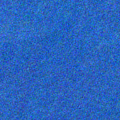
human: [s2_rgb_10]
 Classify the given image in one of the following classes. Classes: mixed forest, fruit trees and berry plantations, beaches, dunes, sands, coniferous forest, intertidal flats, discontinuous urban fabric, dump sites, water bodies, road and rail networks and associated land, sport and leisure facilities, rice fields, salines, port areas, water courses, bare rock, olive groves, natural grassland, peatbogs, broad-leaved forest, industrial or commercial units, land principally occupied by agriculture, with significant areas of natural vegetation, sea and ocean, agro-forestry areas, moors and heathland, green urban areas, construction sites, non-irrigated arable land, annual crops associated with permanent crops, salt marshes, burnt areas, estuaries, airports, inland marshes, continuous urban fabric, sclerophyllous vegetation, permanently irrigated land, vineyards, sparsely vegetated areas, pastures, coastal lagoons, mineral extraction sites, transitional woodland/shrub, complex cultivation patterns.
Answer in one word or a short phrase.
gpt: sea and ocean